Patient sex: F
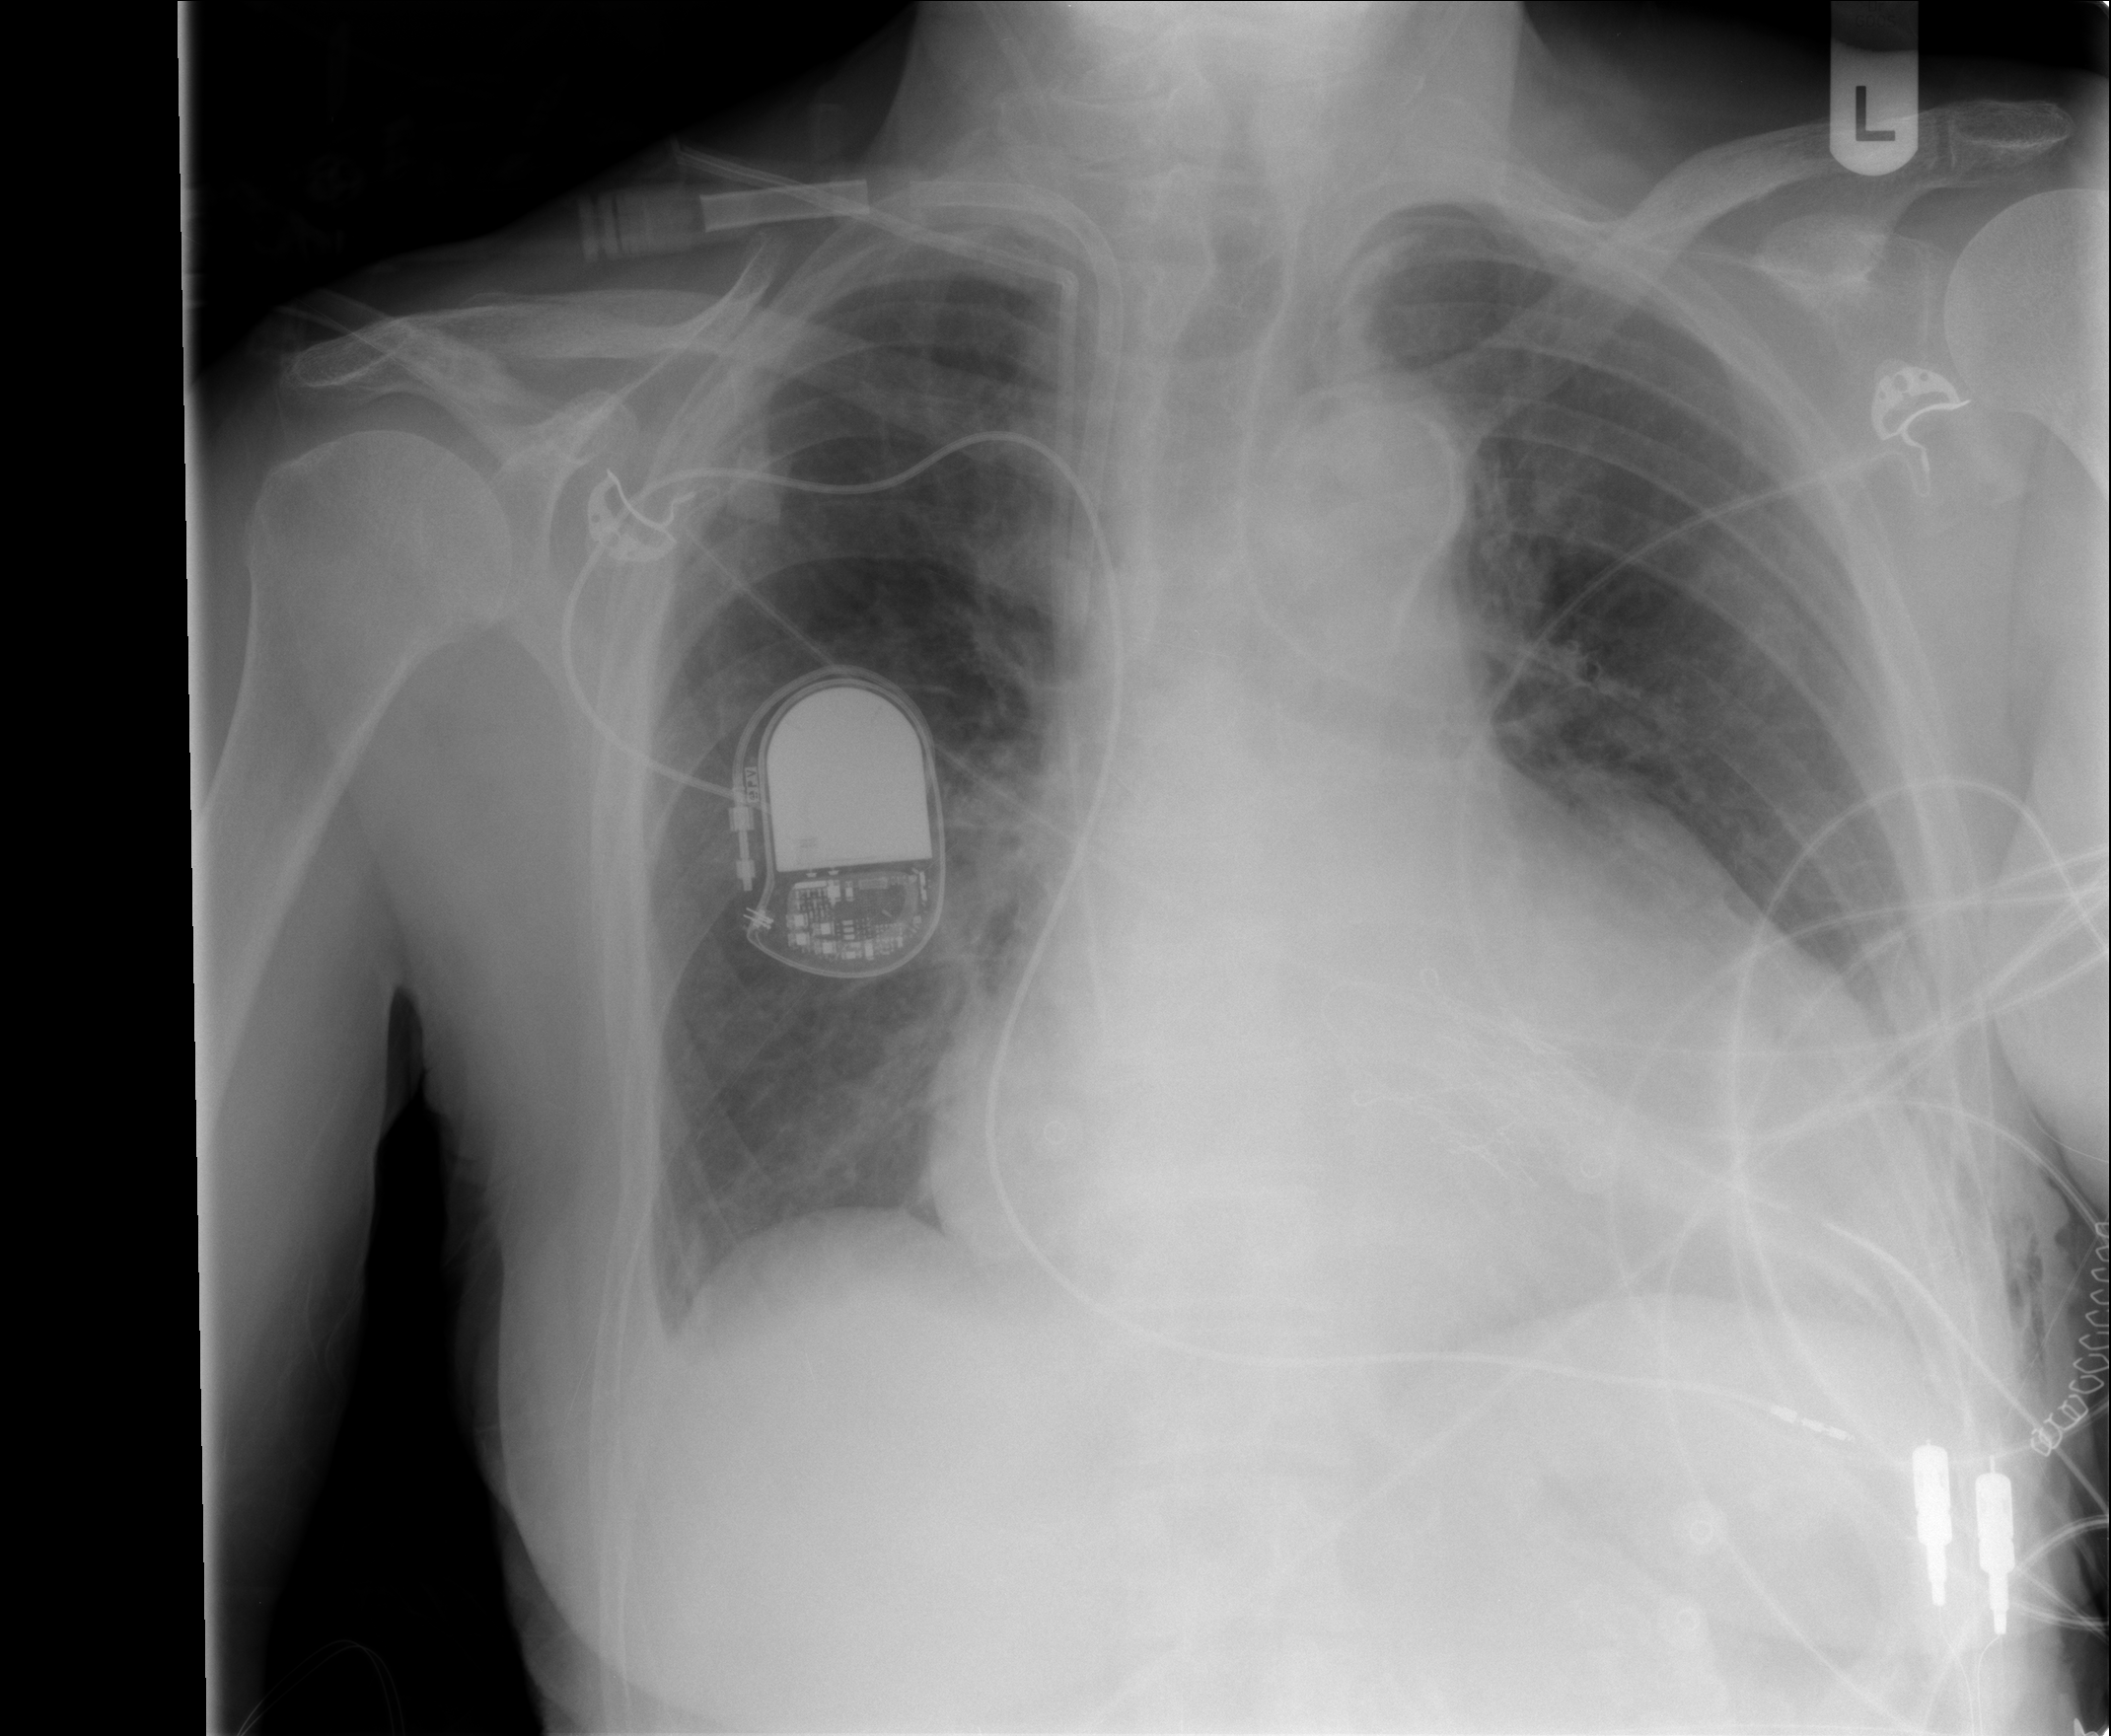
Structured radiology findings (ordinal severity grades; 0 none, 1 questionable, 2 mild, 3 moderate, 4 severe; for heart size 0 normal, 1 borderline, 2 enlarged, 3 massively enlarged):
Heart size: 2
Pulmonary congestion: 0
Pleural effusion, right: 2
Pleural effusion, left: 0
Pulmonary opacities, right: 0
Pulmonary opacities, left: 0
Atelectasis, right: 2
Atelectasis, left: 2